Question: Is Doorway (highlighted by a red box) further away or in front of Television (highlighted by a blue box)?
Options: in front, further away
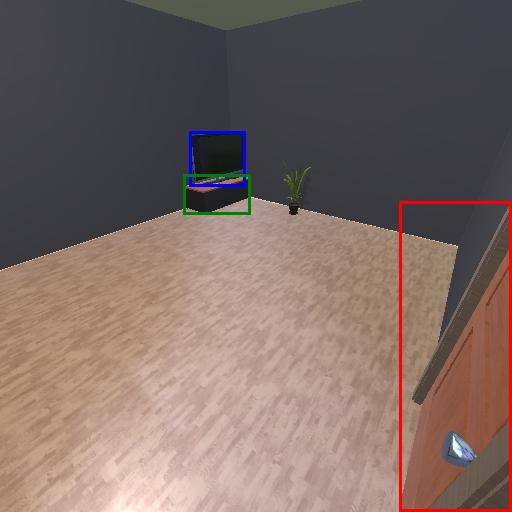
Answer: in front